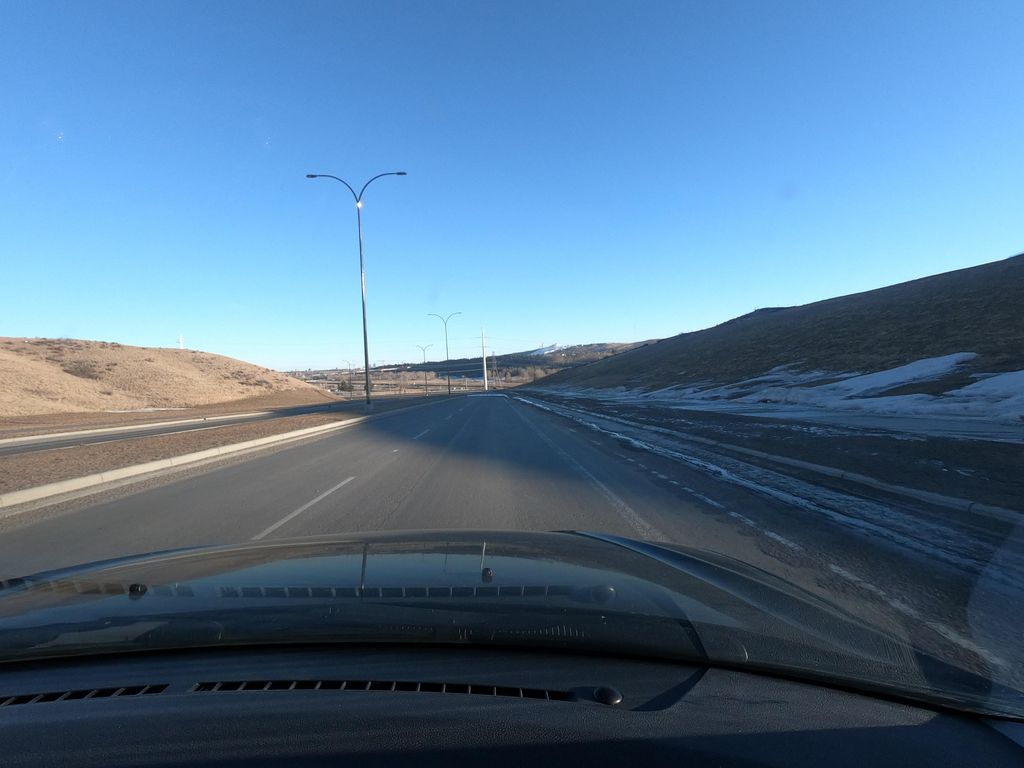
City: calgary